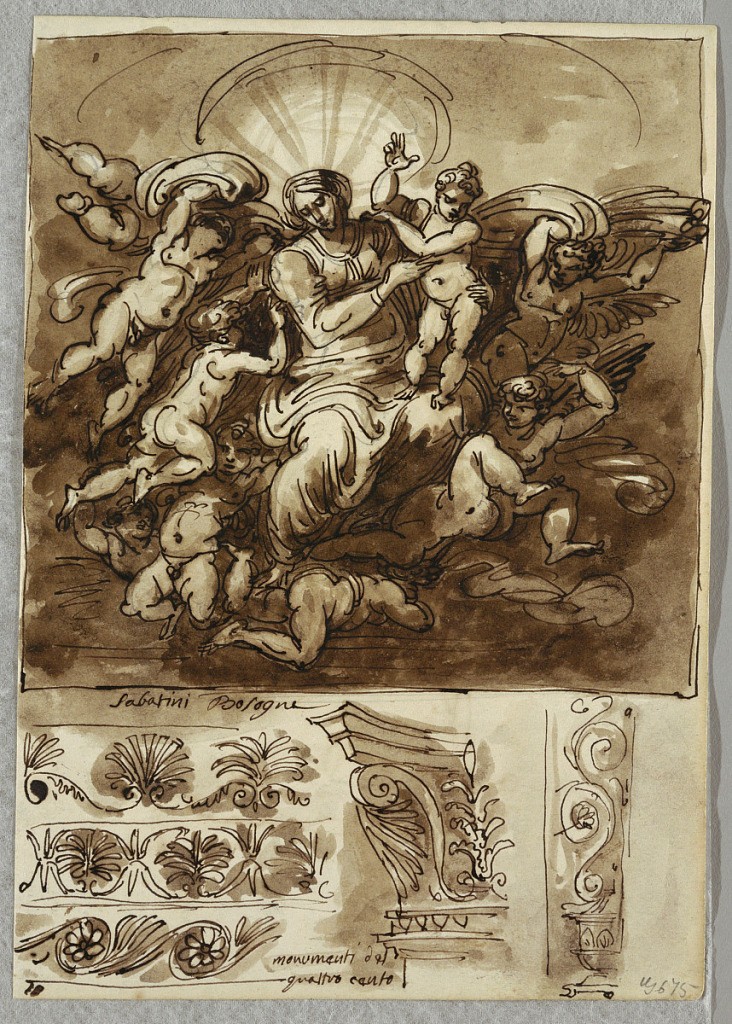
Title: Madonna in Glory, Study after Bartolomeo Passeroti Bologna; Architectural Details
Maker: Felice Giani, Italian, 1758–1823
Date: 1810–20
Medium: Pen and brown ink, brush and brown wash over black chalk on white laid paper
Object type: Sketchbook folio
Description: At upper section, Madonna and Child supported by numerous putti, float on clouds. At lower section, three friezes, two with acanthus and one with scrolls; part of capital, and scroll decoration with vase.